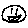
Label: smiley face